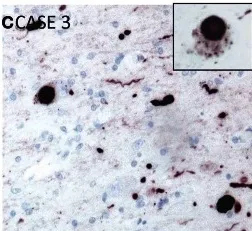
Selected microscopic findings on neuropathological examination. (C) Case 3: Alpha-synuclein staining showing Lewy bodies and neurites which are seen throughout the cortex, substantia nigra, and locus ceruleus. This patient also had features of CTE (not shown). Inset shows higher power view of cytoplasmic Lewy body.
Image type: pathology (immunostaining)